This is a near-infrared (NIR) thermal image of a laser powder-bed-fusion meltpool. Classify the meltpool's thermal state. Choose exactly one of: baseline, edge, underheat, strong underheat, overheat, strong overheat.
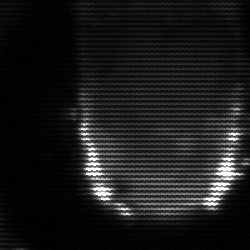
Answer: baseline